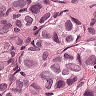
Metastatic tissue present: yes